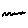
Label: zigzag